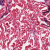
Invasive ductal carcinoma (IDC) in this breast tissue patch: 0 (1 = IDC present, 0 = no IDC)